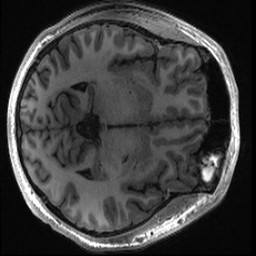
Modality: T1w
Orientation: axial
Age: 21